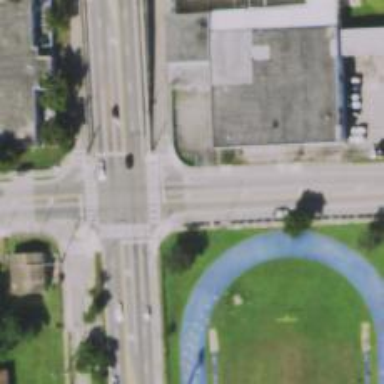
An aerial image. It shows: Marked crossing on asphalt footway.